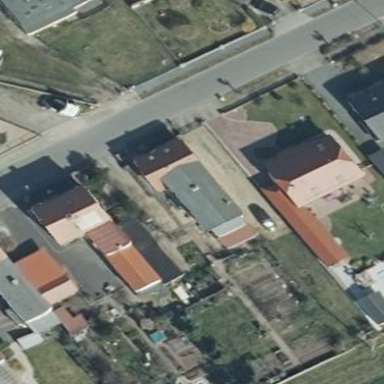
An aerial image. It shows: Residential building.